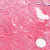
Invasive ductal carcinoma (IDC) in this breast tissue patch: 0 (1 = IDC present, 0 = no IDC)